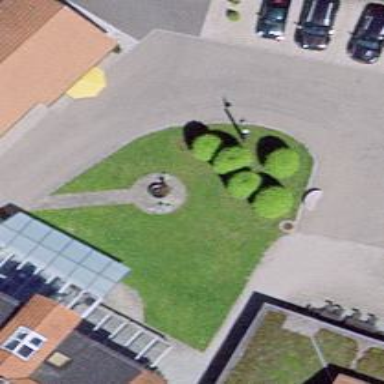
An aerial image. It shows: Beautiful fountain.